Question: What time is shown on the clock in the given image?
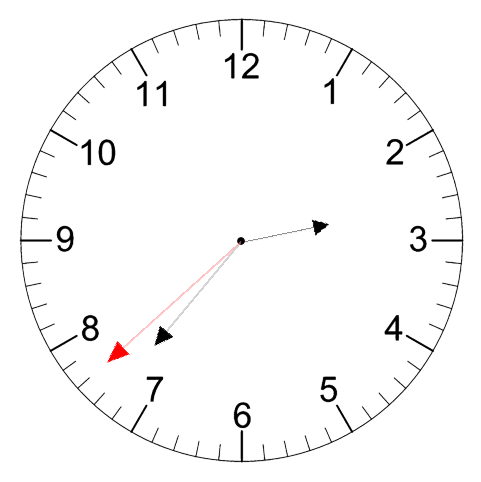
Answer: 02:36:38